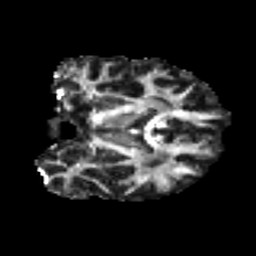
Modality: FA
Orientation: coronal
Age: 33
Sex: male
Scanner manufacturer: ge
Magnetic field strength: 3 T
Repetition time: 7.8 s
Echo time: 0.0606 s